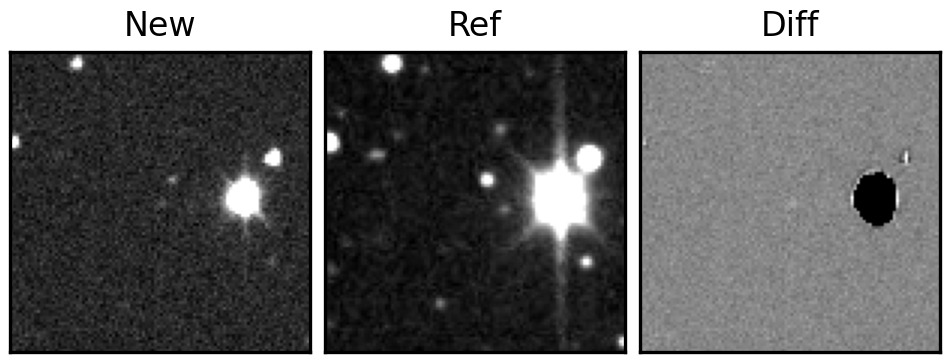
Label: real